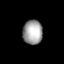
Tissue: lung
Cell type: Endothelial cells
Senescence score: 0.5696
Nuclear area (px): 467
Mean DAPI intensity: 161.88